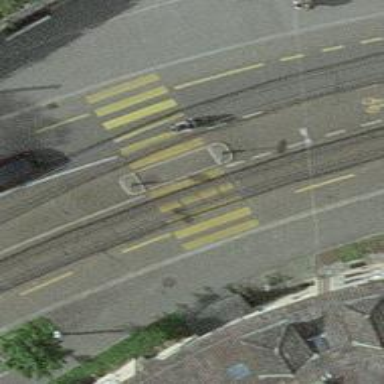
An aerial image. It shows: Tram crossing on the railway.